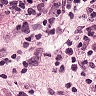
Metastatic tissue present: yes